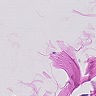
Metastatic tissue present: no